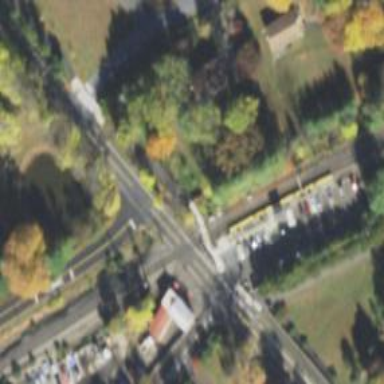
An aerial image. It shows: Railway level crossing.